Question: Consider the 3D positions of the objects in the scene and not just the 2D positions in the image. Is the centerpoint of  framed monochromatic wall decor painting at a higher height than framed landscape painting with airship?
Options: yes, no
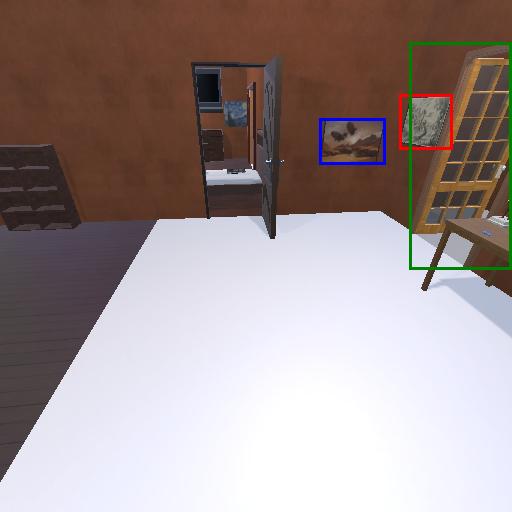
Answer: yes